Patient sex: M
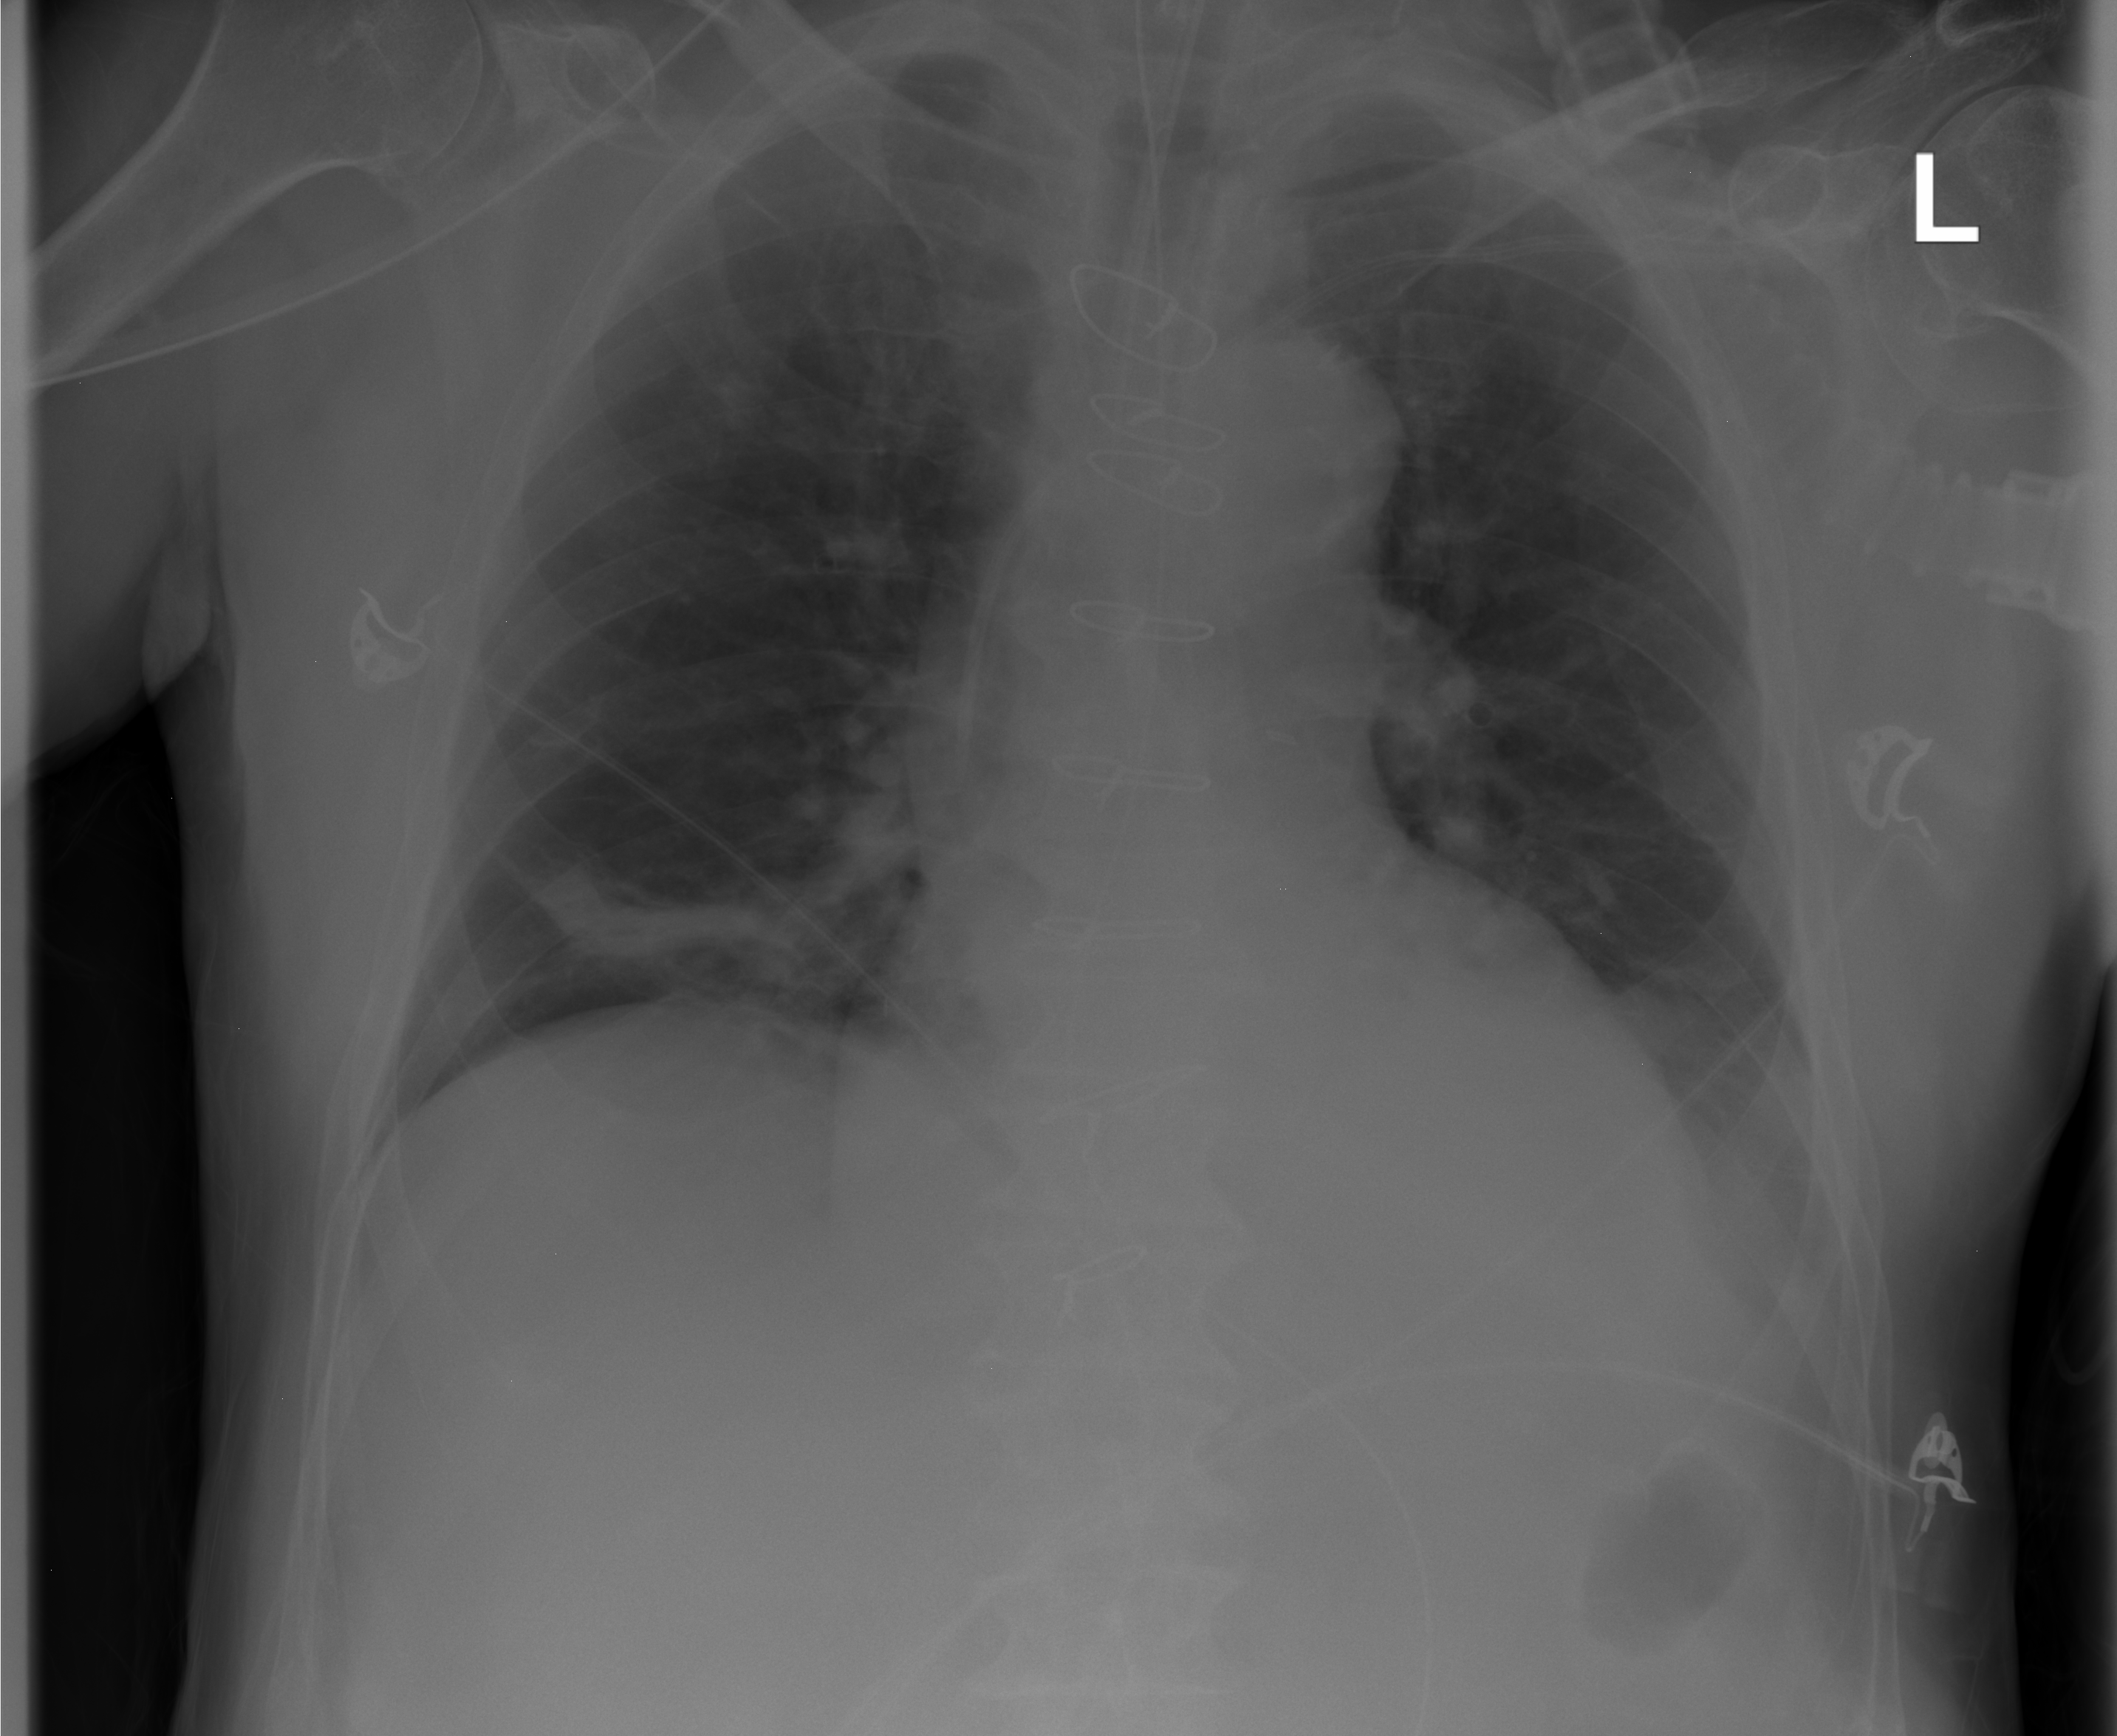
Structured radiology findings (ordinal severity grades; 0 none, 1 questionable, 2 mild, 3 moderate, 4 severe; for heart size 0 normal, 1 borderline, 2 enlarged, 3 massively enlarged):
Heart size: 2
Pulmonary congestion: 0
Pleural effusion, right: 0
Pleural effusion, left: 2
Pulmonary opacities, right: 0
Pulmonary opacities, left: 0
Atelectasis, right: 2
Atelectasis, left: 2